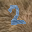
Label: 2